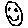
Label: smiley face